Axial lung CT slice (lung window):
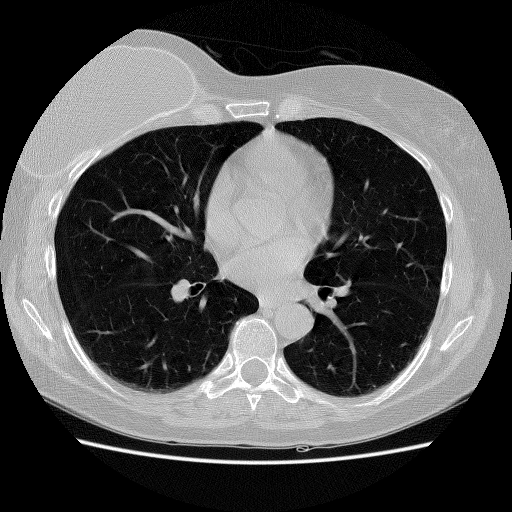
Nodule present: no